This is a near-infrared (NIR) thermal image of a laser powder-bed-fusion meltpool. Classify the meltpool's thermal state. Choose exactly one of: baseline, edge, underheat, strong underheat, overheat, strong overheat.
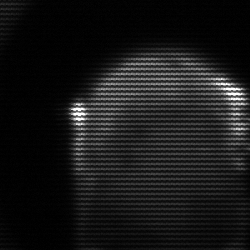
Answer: edge